Interaction volume radius: 5 \u00c5
Interaction volume height: 10 \u00c5
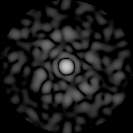
Disorder parameter: 0.7836